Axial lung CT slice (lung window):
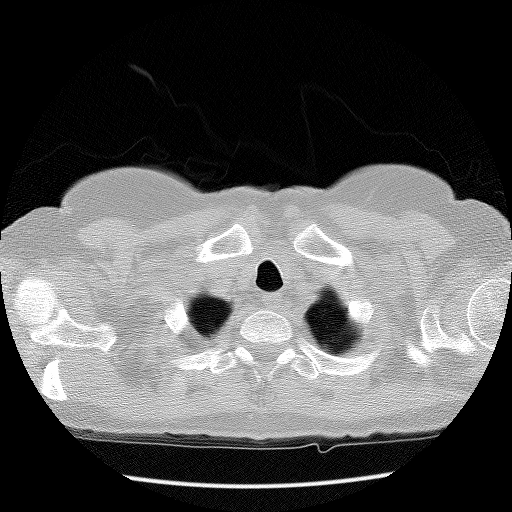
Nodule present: no